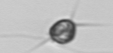
Label: Acanthoica_quattrospina